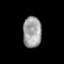
Tissue: skin
Cell type: Fibroblasts
Senescence score: 0.7635
Nuclear area (px): 566
Mean DAPI intensity: 158.272